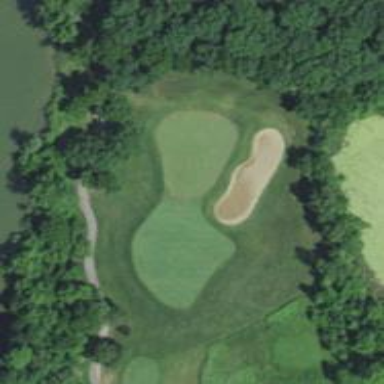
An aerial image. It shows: Golf hole.